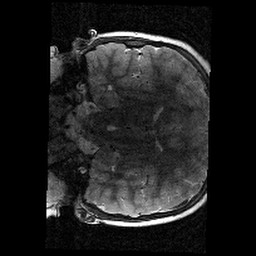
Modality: T2w
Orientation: coronal
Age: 9
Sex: male
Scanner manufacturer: siemens
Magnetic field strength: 3 T
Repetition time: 9.23 s
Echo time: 0.067 s